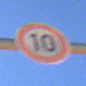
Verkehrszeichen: Geschwindigkeit10
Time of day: MorningAfternoon
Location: Outdoor (RoadRail)
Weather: Clear
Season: NotSpecified
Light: Natural